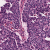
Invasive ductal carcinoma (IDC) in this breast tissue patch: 1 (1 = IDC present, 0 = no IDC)